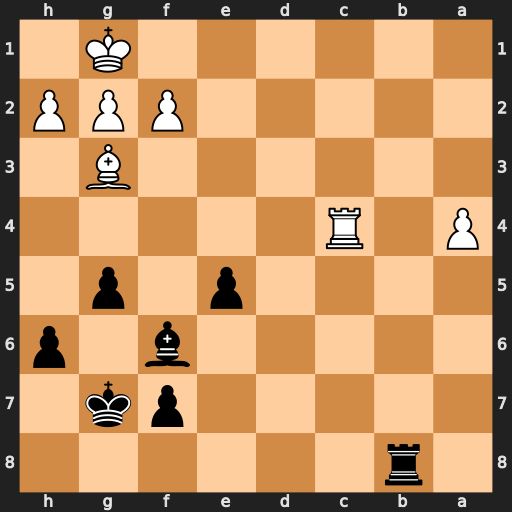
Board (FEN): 1r6/5pk1/5b1p/4p1p1/P1R5/6B1/5PPP/6K1
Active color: b
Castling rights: -
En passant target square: -
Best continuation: Rb1+ Rc1 Rxc1#